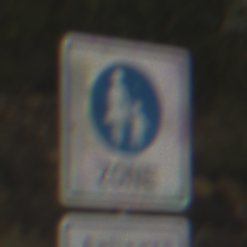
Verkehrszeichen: BeginnFussgaengerzone
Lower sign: PersonengruppenFrei1
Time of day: MorningAfternoon
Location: Outdoor (RoadRail)
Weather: PartlyCloudy
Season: NotSpecified
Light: Natural